Aerial crown-view tile of a tropical tree (Barro Colorado Island, Panama), acquired 20250818:
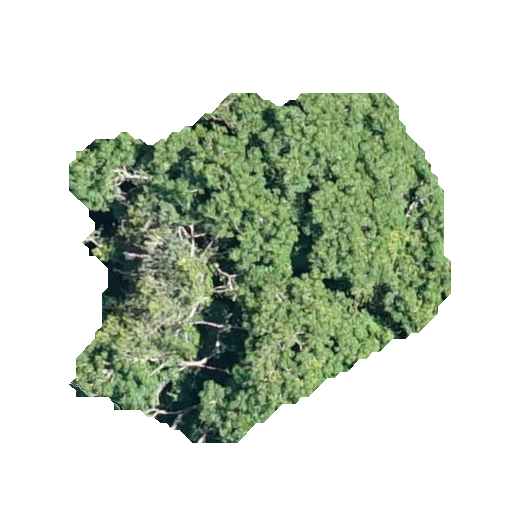
Species: Handroanthus guayacan
GBIF accepted scientific name: Handroanthus guayacan
Crown area: 140.242 m²